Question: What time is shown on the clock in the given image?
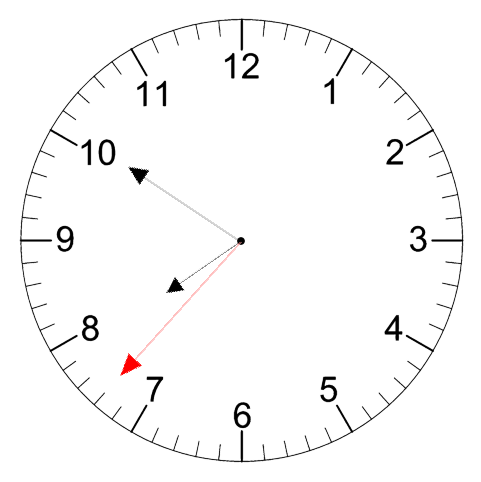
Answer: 07:50:37